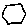
Label: hexagon